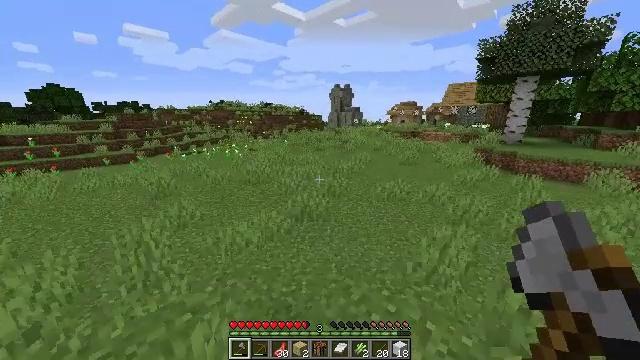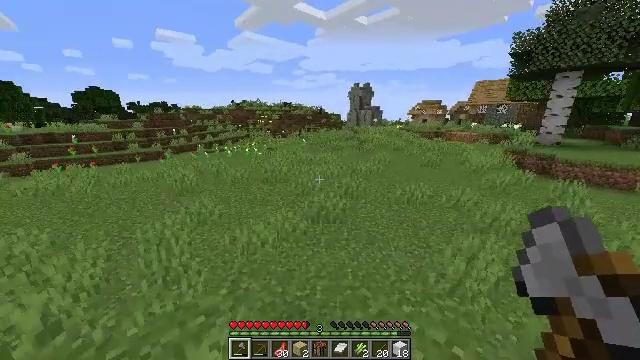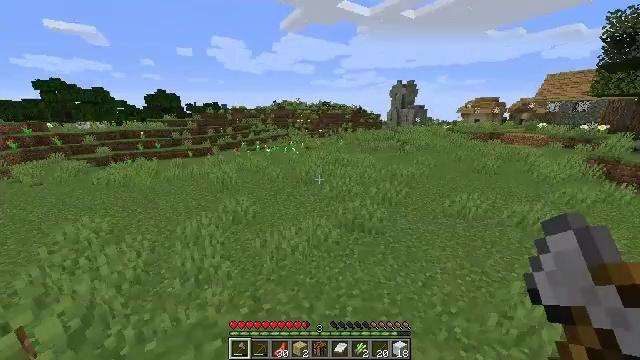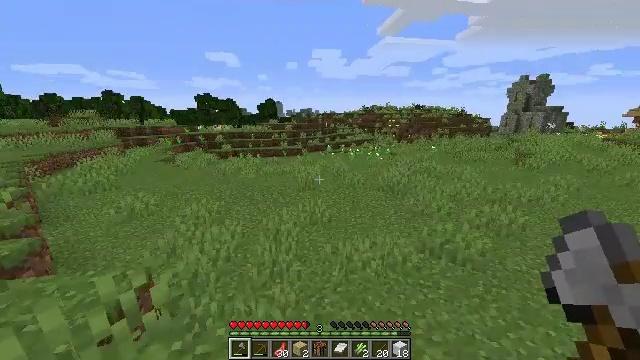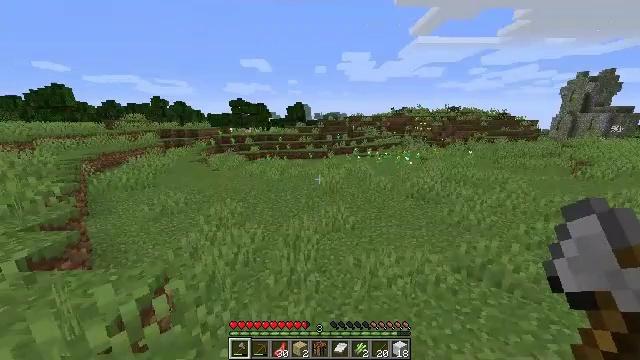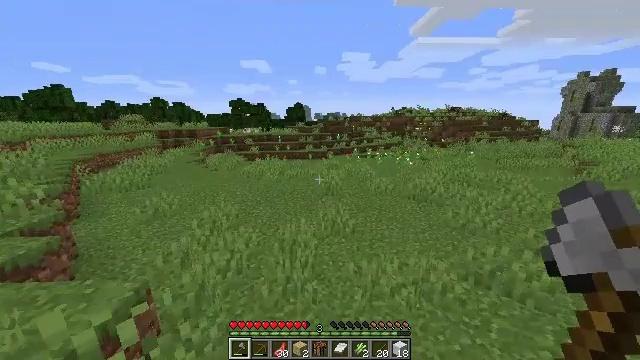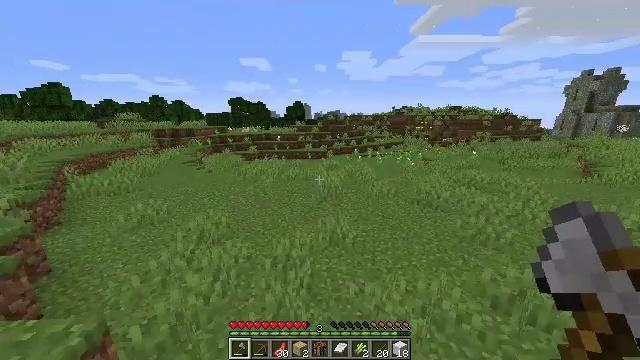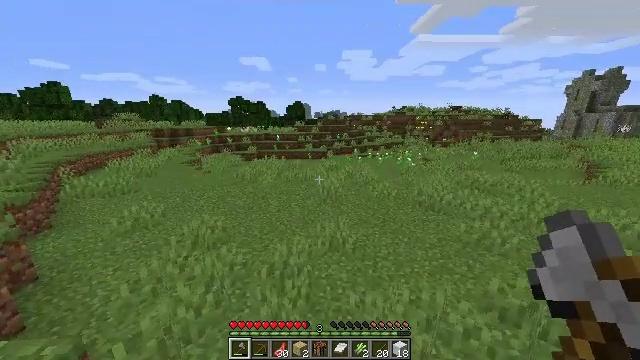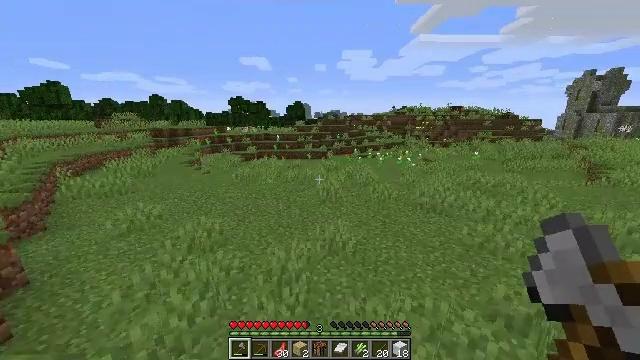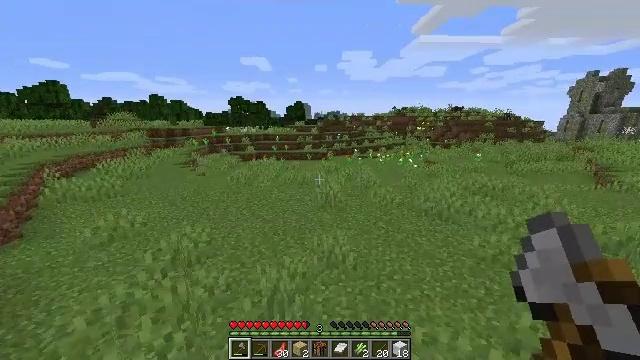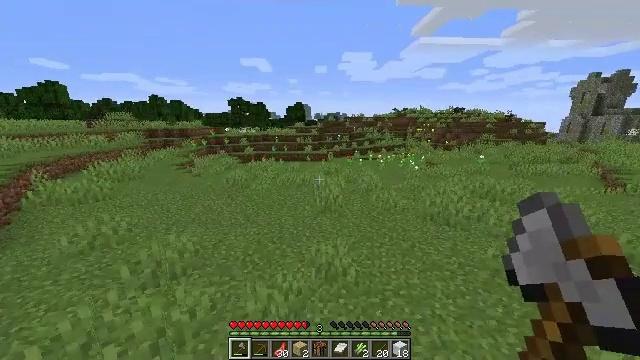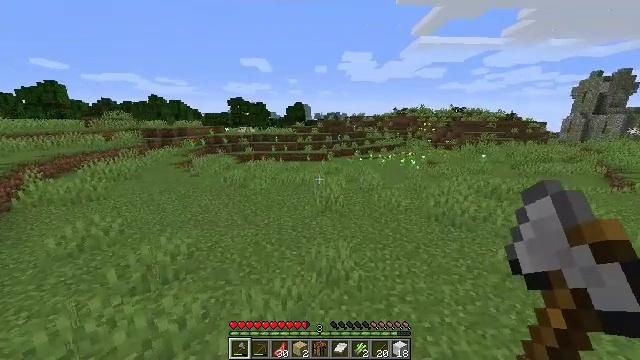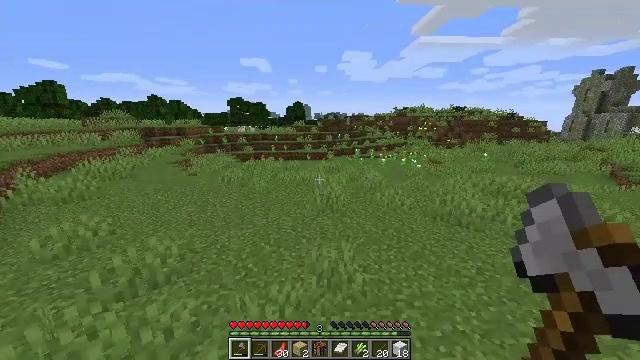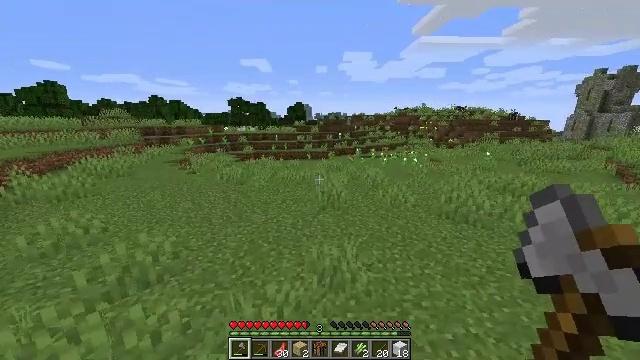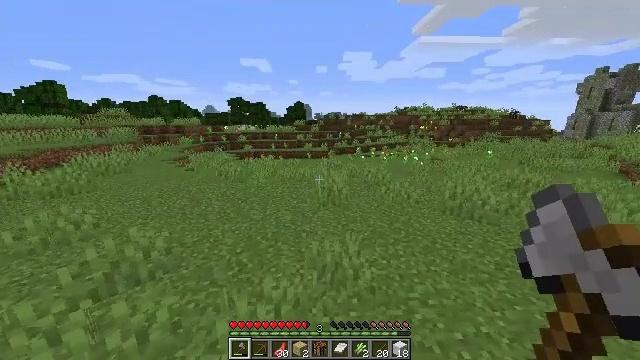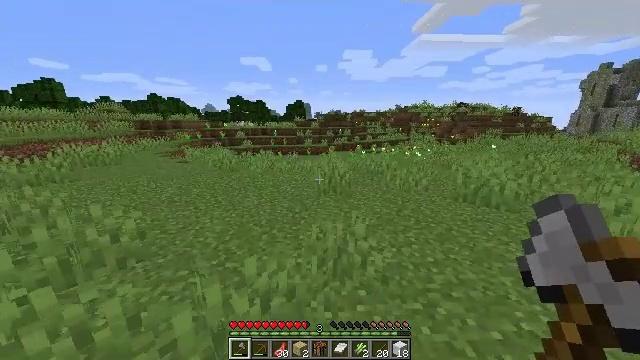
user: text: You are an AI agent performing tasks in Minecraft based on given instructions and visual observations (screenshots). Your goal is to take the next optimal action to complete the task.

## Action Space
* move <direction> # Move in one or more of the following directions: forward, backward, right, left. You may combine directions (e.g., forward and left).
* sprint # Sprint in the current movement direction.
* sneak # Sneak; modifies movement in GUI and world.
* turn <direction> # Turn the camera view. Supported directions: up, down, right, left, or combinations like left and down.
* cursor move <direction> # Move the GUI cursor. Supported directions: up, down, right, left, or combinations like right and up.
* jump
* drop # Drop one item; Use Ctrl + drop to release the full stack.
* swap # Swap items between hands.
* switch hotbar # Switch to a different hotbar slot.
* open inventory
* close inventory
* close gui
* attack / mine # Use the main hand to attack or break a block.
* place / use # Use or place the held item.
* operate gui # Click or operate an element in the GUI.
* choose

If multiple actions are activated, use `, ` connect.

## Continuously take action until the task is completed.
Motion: motion action
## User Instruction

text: Mine the red tulip flower.
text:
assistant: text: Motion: move forward, turn left
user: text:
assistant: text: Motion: move forward, turn left
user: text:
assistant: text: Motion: move forward, turn left and up
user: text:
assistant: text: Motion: move forward, turn left
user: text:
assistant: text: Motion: move forward
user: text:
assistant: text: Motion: move forward
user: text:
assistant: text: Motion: move forward
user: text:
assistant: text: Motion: move forward
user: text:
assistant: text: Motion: move forward
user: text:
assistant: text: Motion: move forward
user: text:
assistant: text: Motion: move forward
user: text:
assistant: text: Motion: move forward
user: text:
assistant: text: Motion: move forward
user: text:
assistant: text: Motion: move forward
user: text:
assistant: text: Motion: move forward
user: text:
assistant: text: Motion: move forward
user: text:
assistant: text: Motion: move forward
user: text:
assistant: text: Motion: move forward
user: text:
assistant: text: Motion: move forward
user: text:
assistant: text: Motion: move forward
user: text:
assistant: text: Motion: move forward
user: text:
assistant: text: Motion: move forward
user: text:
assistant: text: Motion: move forward
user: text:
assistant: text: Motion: move forward, open inventory
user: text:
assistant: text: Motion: open inventory
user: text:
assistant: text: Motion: open inventory
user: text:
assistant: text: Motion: no_op
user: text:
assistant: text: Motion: cursor move right and down
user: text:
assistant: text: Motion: cursor move right and down
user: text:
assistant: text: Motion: cursor move right and down